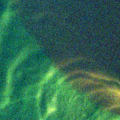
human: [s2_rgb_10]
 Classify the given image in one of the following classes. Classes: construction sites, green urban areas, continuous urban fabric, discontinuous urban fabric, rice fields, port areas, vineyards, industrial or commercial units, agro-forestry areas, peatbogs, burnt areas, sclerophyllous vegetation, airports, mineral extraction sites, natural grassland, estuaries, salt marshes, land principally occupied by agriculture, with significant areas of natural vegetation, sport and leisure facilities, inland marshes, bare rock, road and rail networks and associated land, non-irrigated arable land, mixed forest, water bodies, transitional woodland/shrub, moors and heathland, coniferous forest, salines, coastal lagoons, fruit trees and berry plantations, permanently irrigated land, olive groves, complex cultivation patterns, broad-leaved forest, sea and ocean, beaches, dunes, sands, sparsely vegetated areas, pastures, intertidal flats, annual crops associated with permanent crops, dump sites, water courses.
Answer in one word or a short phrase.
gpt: sea and ocean